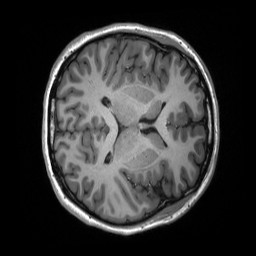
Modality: T1w
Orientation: axial
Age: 20
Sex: female
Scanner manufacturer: siemens
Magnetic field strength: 3 T
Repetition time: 2.3 s
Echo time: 0.00298 s